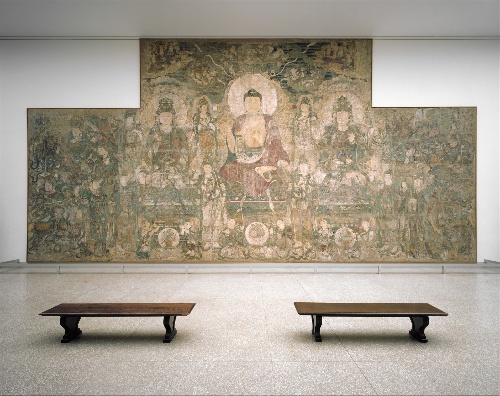
Title: 元　廣勝寺　藥師佛法會圖壁畫|Buddha of Medicine Bhaishajyaguru (Yaoshi fo)
Date: ca. 1319
Object type: Wall painting
Classification: Paintings
Medium: Water-based pigment over foundation of clay mixed with straw
Culture: China
Period: Yuan dynasty (1271–1368)
Dimensions: H. 24 ft. 8 in. (751.8 cm); W. 49 ft. 7 in. (1511.3 cm)
Department: Asian Art
Credit line: Gift of Arthur M. Sackler, in honor of his parents, Isaac and Sophie Sackler, 1965
Accession year: 1965
Repository: Metropolitan Museum of Art, New York, NY
Tags: Buddhism|Buddha|Medicine|Bodhisattvas